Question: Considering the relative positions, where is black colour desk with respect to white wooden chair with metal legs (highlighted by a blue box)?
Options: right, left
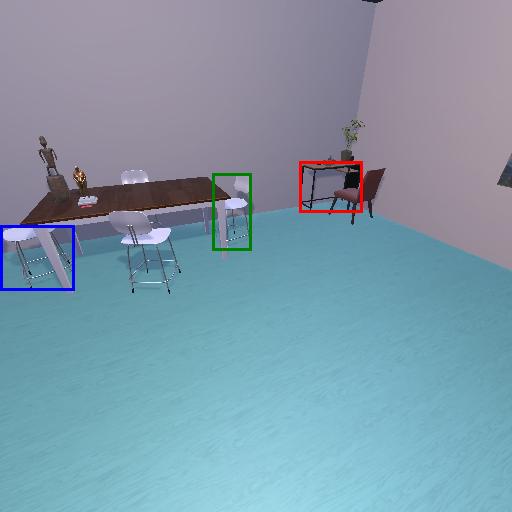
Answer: right